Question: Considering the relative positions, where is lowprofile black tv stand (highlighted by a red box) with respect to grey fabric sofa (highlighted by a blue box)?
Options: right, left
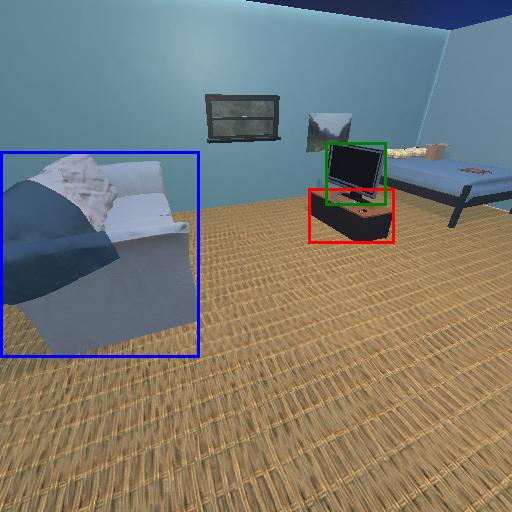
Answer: right